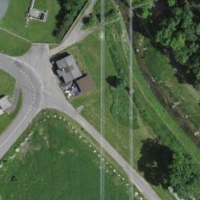
EUNIS habitat code: 55
Species observed at this site:
Rubus caesius
Prunus padus